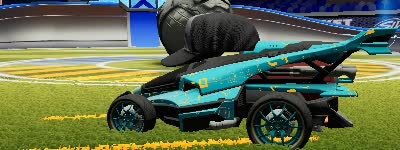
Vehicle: aftershock